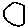
Label: circle